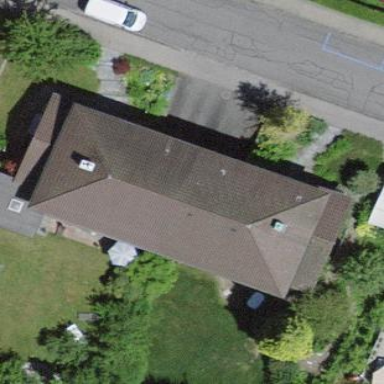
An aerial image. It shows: Hipped roof on residential building.